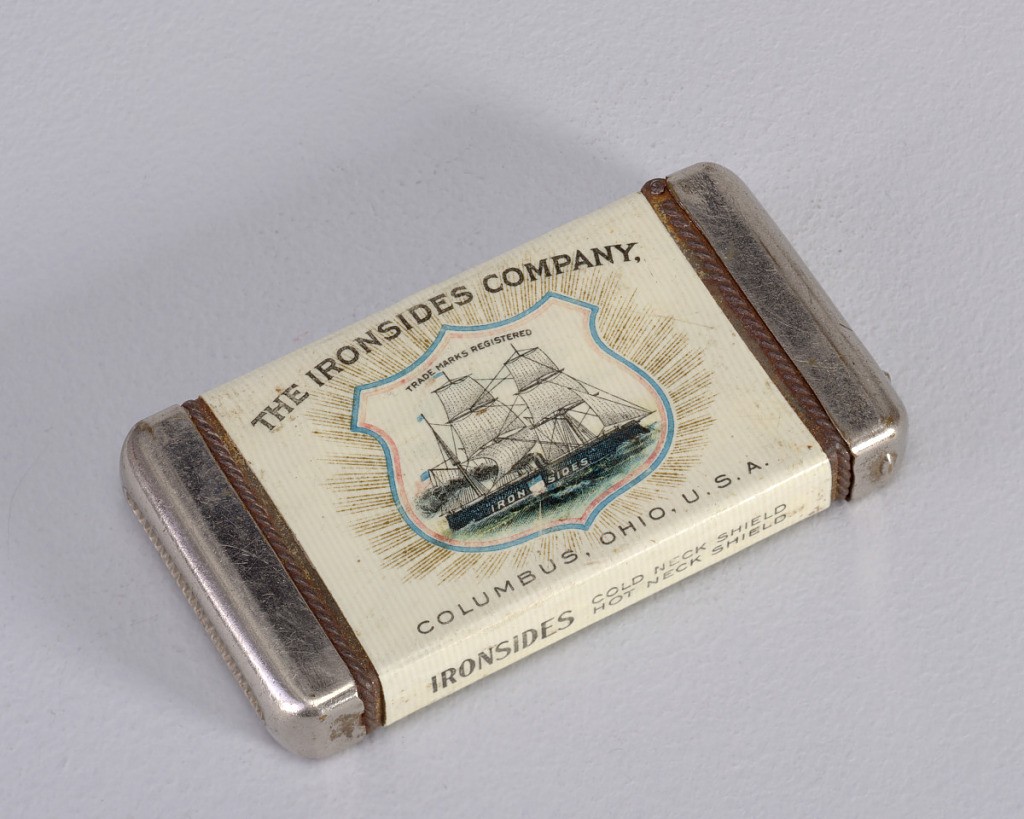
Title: The Ironsides Company
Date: ca. 1900
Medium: Celluloid, metal
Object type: Matchsafe
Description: "Ironsides Company, Columbus, Ohio, U.S.A." Made by Bastian Bros.